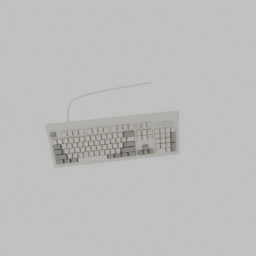
Label: electronics